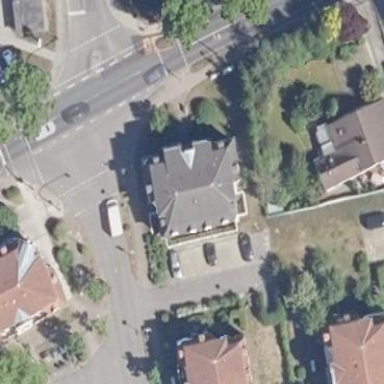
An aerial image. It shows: Apartments building with mansard roof.